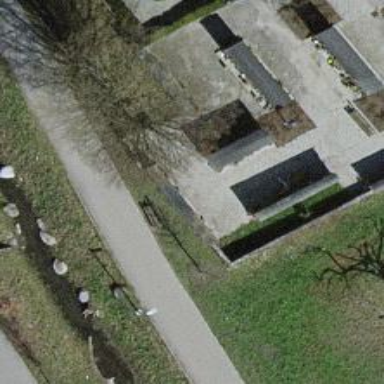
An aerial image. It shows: Bench.